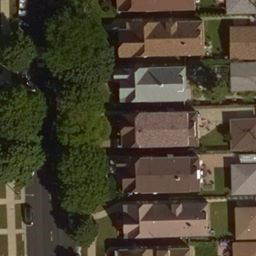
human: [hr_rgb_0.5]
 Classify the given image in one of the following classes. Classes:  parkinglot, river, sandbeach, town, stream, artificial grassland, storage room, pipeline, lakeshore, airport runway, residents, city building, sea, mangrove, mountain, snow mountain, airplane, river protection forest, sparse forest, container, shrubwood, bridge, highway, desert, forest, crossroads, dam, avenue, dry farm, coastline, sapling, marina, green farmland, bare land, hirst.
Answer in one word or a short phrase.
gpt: residents